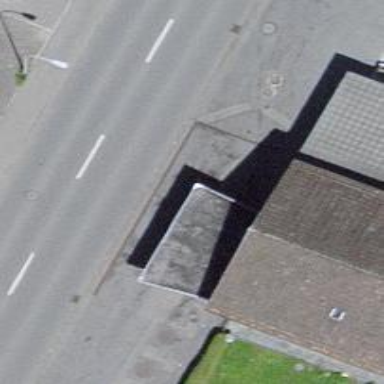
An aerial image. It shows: Fuel station.